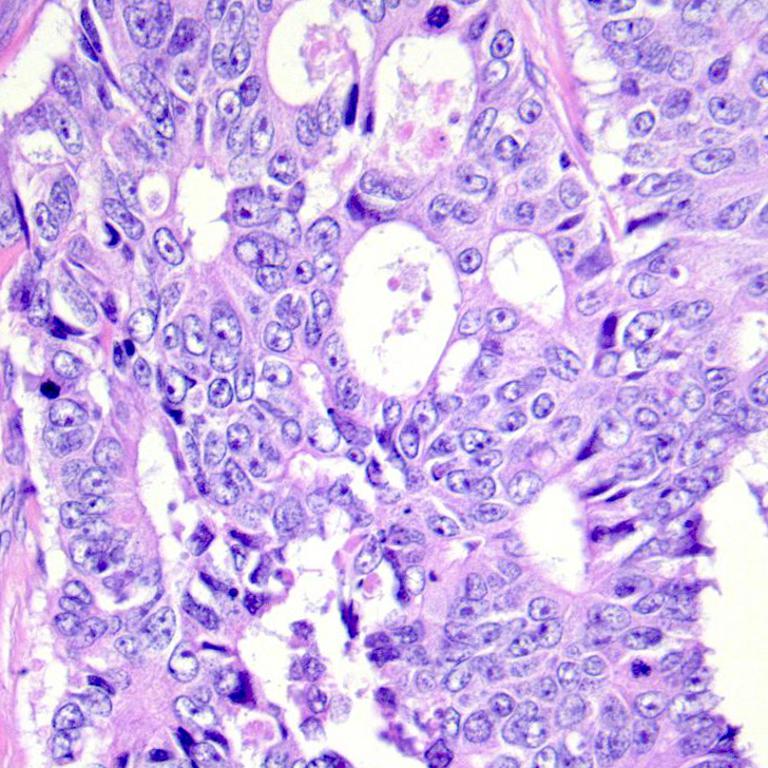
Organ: colon
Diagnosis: adenocarcinomas